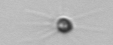
Label: Calciopappus